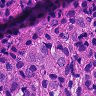
Metastatic tissue present: yes